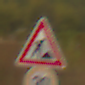
Verkehrszeichen: Arbeitsstelle
Zusatzzeichen unten: Geschwindigkeit20
Umgebung: Outdoor, Suburban
Tageszeit: SunriseSunset
Wetter: PartlyCloudy
Licht: Natural
Jahreszeit: NotSpecified
Kontrast: MediumContrast